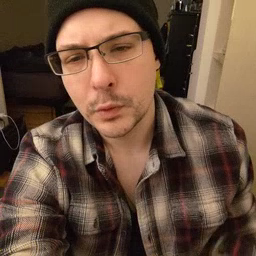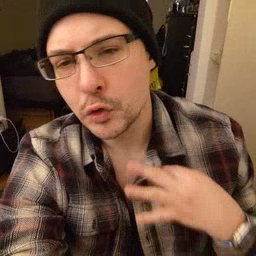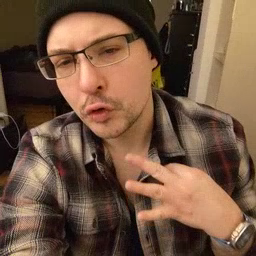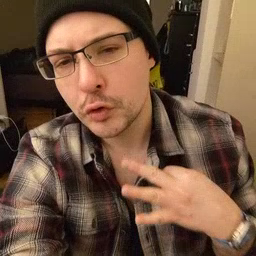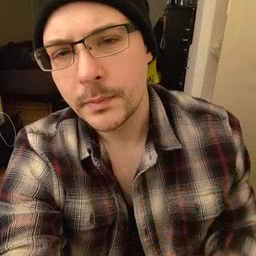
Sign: shirt